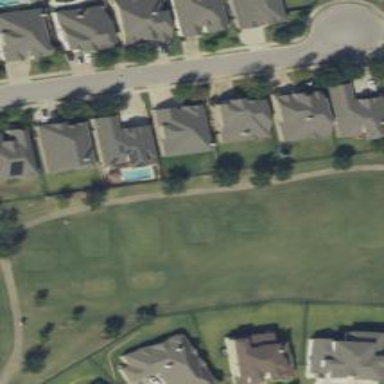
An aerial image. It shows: Path used for both walking and golf.